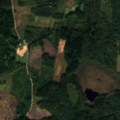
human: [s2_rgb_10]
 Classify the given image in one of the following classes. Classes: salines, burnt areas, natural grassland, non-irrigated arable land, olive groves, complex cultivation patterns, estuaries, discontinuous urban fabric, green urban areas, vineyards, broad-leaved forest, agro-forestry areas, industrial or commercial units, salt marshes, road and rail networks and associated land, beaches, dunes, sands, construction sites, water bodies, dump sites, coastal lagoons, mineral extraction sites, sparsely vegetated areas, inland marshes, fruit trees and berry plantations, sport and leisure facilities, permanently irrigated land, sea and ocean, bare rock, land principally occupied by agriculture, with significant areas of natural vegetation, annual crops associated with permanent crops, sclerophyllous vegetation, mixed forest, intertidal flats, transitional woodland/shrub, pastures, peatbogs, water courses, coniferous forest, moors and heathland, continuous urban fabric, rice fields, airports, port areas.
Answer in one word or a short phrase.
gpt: coniferous forest, mixed forest